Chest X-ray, PA view. Patient: 58 years old, sex M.
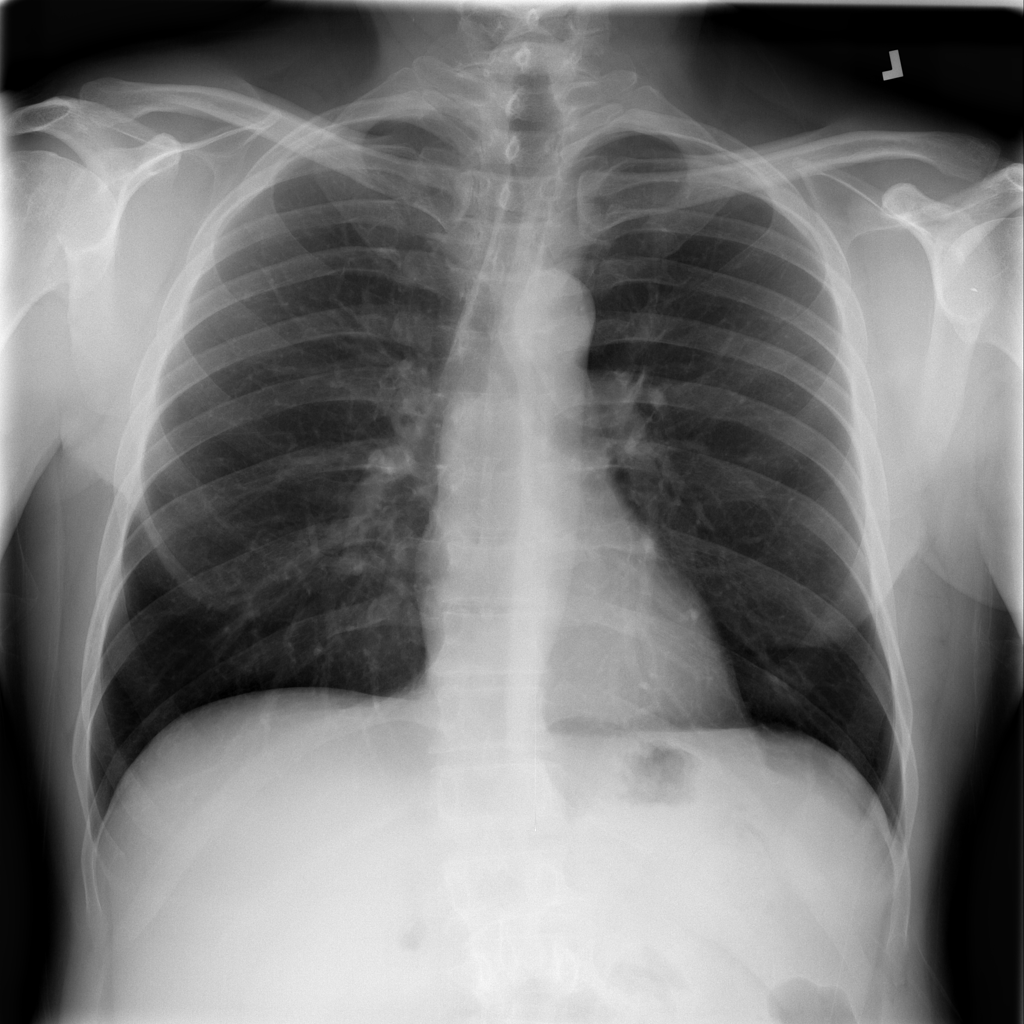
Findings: No Finding